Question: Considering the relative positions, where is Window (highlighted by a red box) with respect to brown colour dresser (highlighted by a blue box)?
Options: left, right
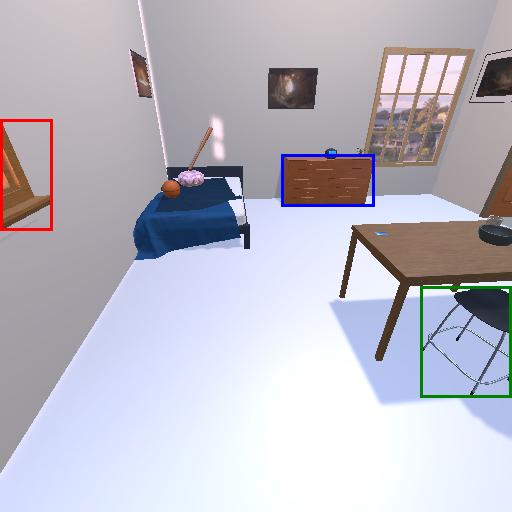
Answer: left